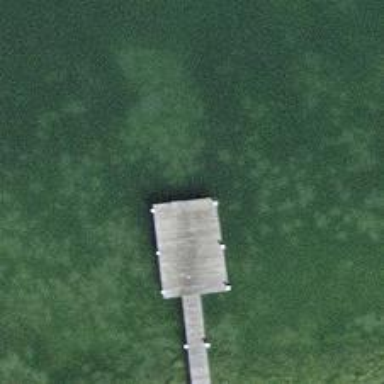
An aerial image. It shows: Man-made pier.